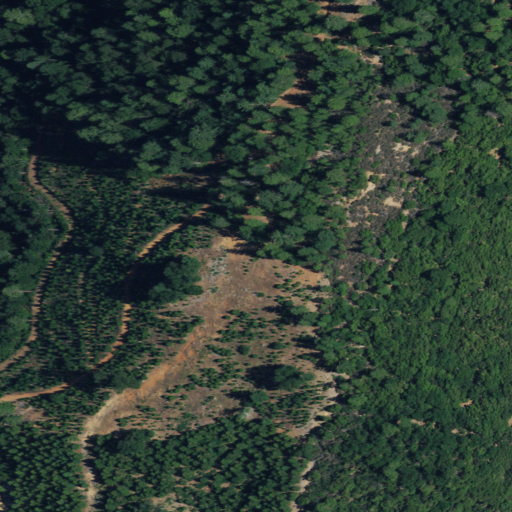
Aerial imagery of cape in California named Long Point containing evergreen forest, shrub, mixed forest, and grassland